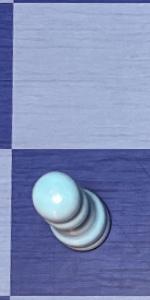
Label: Pawn_White